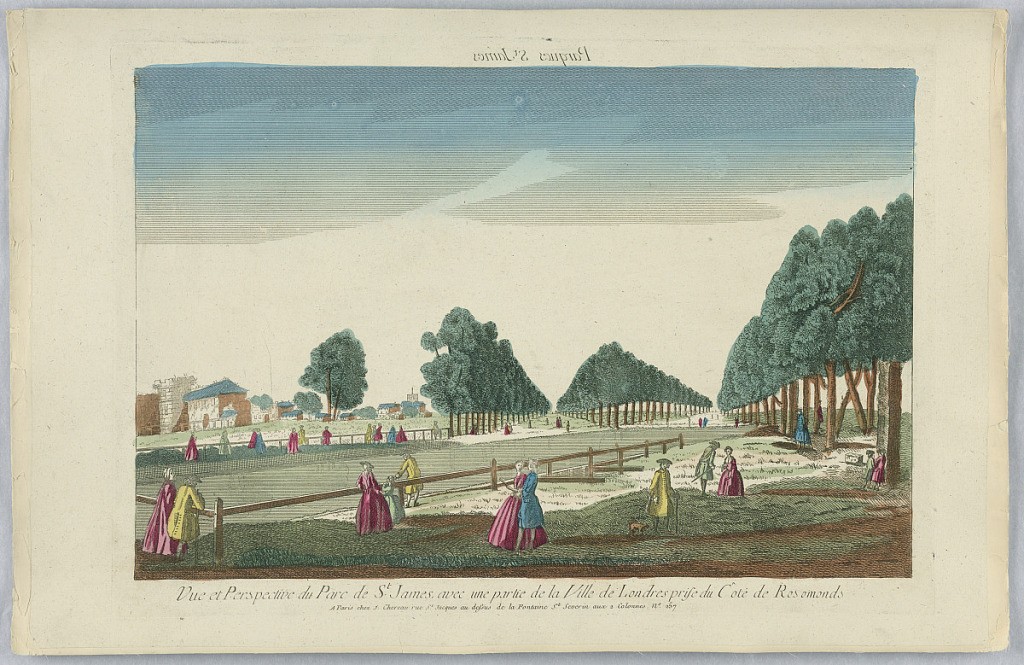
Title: Peep-Show Print
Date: mid-18th century
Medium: Engraving and brush and wash on paper
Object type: Print
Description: Peep-show print